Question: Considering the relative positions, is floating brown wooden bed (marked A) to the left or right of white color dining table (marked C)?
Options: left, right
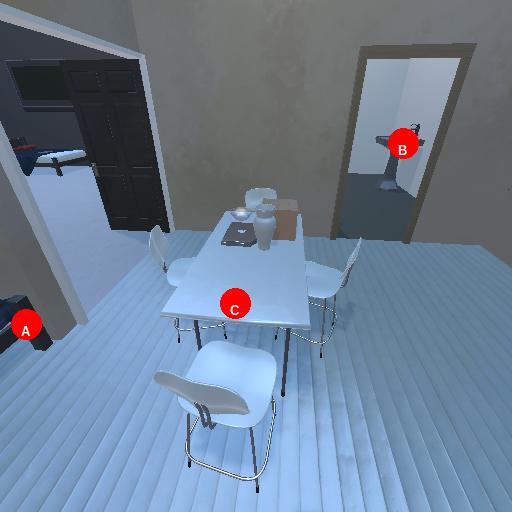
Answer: left